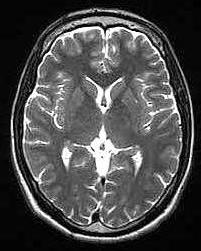
Label: notumor